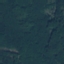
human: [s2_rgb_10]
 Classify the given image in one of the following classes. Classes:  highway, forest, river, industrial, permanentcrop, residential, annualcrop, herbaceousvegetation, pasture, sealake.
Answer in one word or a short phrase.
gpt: Forest